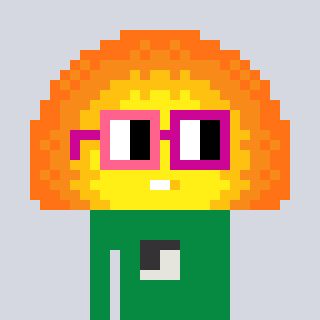
a pixel art character with square pink and red glasses, a sunset-shaped head and a green-colored body on a cool background